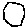
Label: hexagon